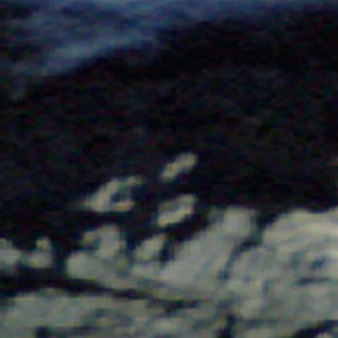
Label: other